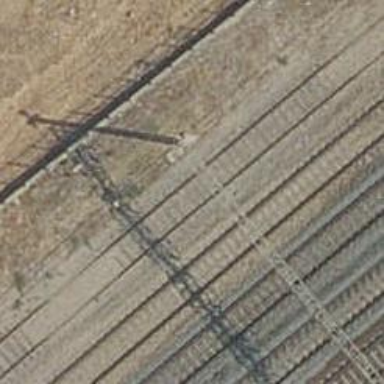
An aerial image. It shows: Railway with electrified contact lines.